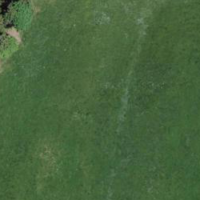
EUNIS habitat code: 24
Species observed at this site:
Caltha palustris